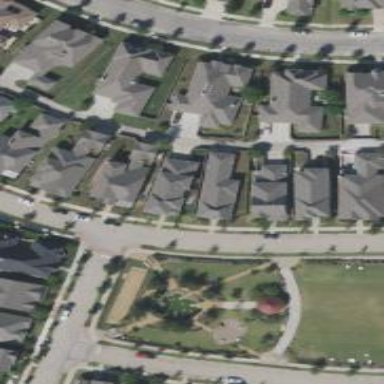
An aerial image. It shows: Alley classified as service road.